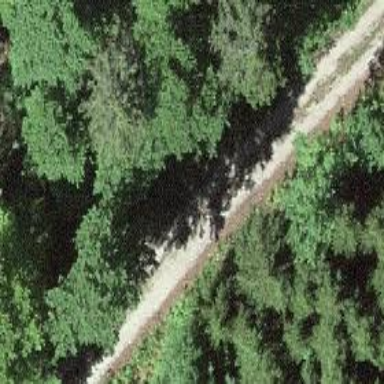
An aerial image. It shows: Track with grade2 tracktype.